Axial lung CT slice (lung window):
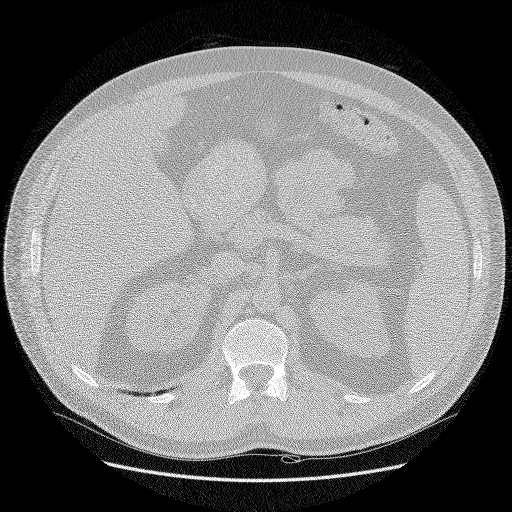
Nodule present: no